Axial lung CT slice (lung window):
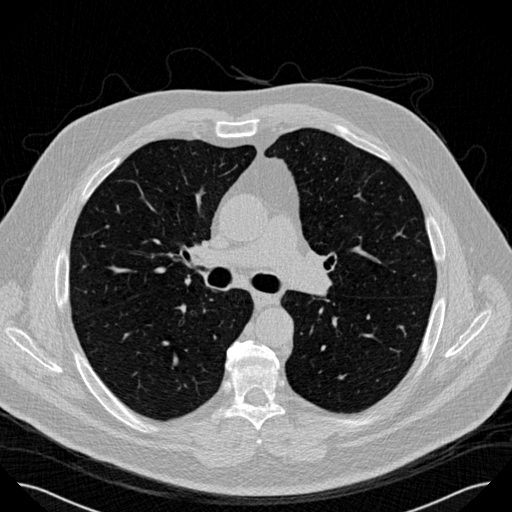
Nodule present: no